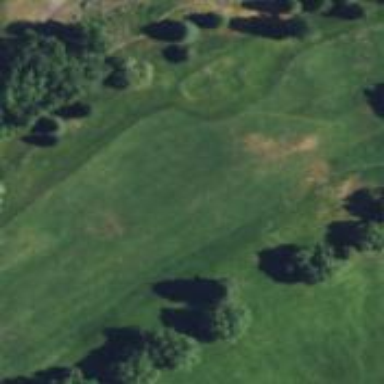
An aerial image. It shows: Golf hole.